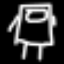
Label: bed